Question: I want to fetch particular HTML contents from remote websites url.
The website URL is as follow,
<URL>
I want to fetch some specific information from above website url.
Here I attached image it highlight the specific area I want to all highlighted portion from there is a title,image, and descriptions.

How can I fetch the contents using JQuery or Javascript or Json call?
Is any other way to get these?
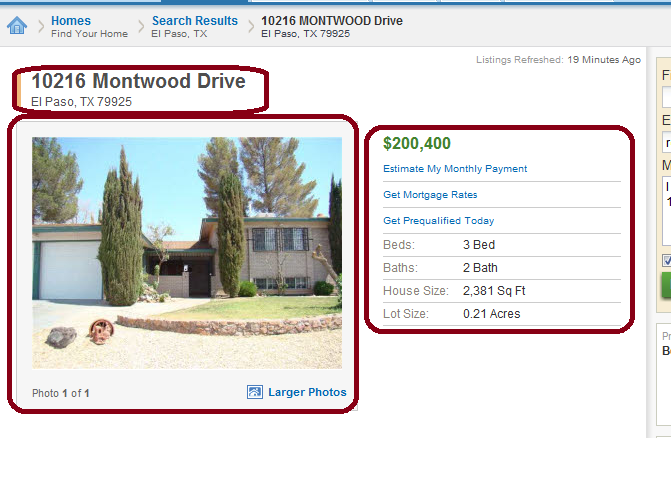
Answer: You might be interested in checking out <URL> to allow scraping using JavaScript and jQuery in a full browser context.
- - -
If the site is static and the structure is uniform, it should be very fast to scrape all the content you need into a structured data format.